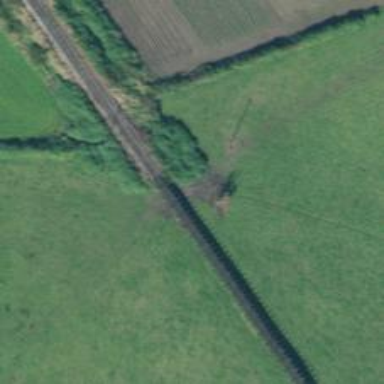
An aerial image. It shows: Abandoned railway.